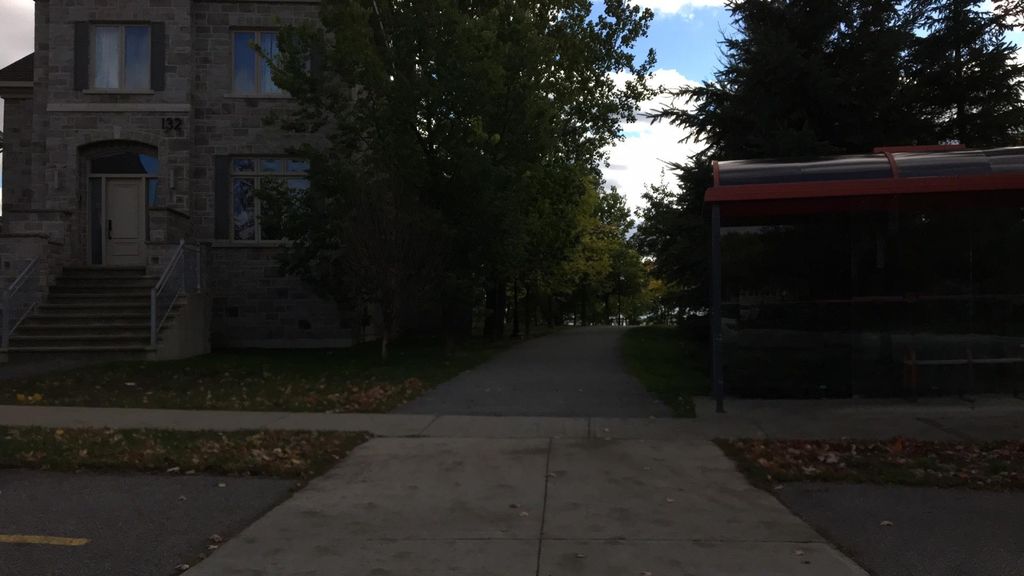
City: montreal